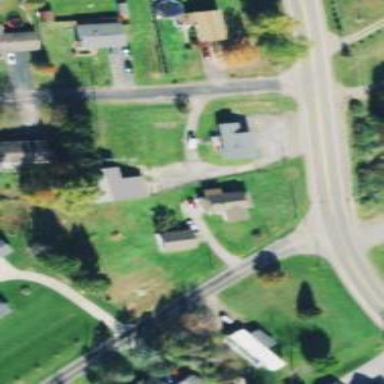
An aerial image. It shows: Driveway leading to service road.